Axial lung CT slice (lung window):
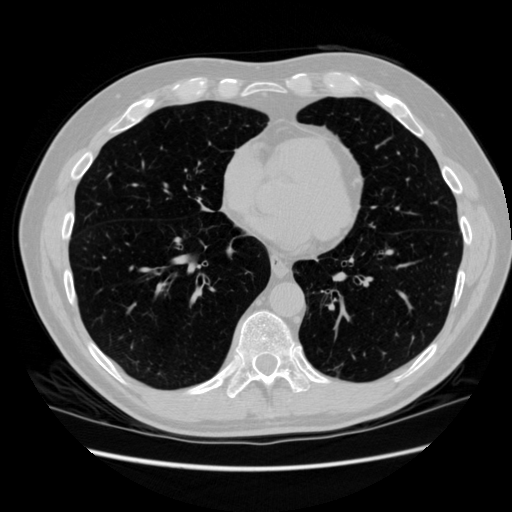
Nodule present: no